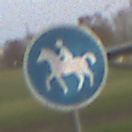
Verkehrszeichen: Reitweg
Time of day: SunriseSunset
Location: Outdoor (Suburban)
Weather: PartlyCloudy
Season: NotSpecified
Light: Natural